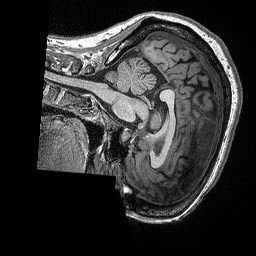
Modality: T1w
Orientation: sagittal
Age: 43
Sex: female
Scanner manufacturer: siemens
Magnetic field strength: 3 T
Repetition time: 2.3 s
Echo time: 0.00298 s